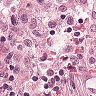
Metastatic tissue present: no